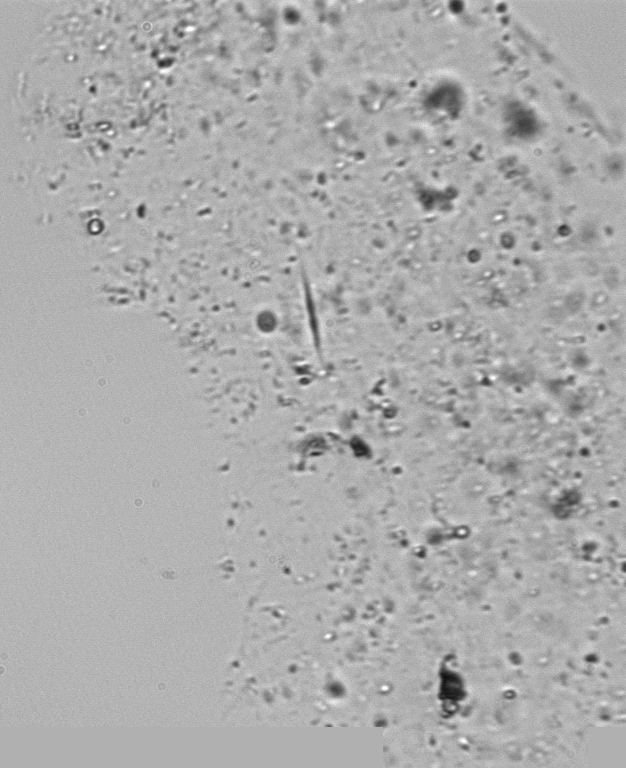
Label: Phaeocystis